Question: The Listview item style use custom layout XML file. When I long press on the listview item, the checkbox is VISIBLE and can respond to a click event.

This is part of my code:
'''
@Override
public View getView(int position, View convertView, ViewGroup parent) {
// TODO Auto-generated method stub
View view = null;
final ViewHolder holder;
if (null != convertView && convertView instanceof LinearLayout) {
view = convertView;
holder = (ViewHolder) view.getTag();
} else {
view = View.inflate(notifyFragment.getActivity(),R.layout.item_notify, null);
holder = new ViewHolder();
holder.title = (TextView) view.findViewById(R.id.notify_title);
holder.timestamp = (TextView) view.findViewById(R.id.notify_timestamp);
holder.content = (TextView) view.findViewById(R.id.notify_content);
holder.cbox = (CheckBox)view.findViewById(R.id.notify_cbox);
holder.markFlag = (ImageView)view.findViewById(R.id.notify_markflag);
view.setTag(holder);
}
Item_Notify inform_item = notify_list.get(position);
holder.title.setText(inform_item.get_title());
holder.timestamp.setText(inform_item.get_timestamp());
holder.content.setText(inform_item.get_content());
if (isShow) {
holder.cbox.setVisibility(View.VISIBLE);
Boolean flag = notifyFragment.recodeStatu.get(position);
if (flag == null) {
holder.cbox.setChecked(false);
} else {
holder.cbox.setChecked(flag);
}
} else {
holder.cbox.setVisibility(View.GONE);
}
return view;
}
static class ViewHolder {
TextView title;
TextView content;
TextView timestamp;
CheckBox cbox;
ImageView markFlag;
}
'''
This is :
'''
listView.setOnItemLongClickListener(new OnItemLongClickListener() {
public boolean onItemLongClick(AdapterView<?> parent, View view, int position, long id) {
listAdapter.isShow = true;
listAdapter.notifyDataSetChanged();
ll_notify_action.setVisibility(View.VISIBLE);
return true;
}
});
listView.setOnItemClickListener(new OnItemClickListener() {
@Override
public void onItemClick(AdapterView<?> parent, View view, int position, long id) {
if (listAdapter.isShow) {
CheckBox cb = (CheckBox) view.findViewById(R.id.notify_cbox);
boolean isCheck = !cb.isChecked();
if (isCheck) {
count++;
} else {
count--;
}
btn_del.setText("Delete(" + count + ")");
recodeStatu.put(position, isCheck);
cb.setChecked(isCheck);
} else {
Toast.makeText(getActivity(), "click " + position, Toast.LENGTH_SHORT).show();
}
}
});
'''
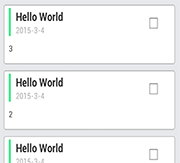
Answer: If i understood right, i think that you forgot to insert in the parent layout of the checkbox of 'List Adapter':
'''
android:descendantFocusability="blocksDescendants">
'''
Something like this (this is a random example so you have to follow your layout, i created this only to make you able to understand where you have to put that information):
'''
<RelativeLayout xmlns:android="http://schemas.android.com/apk/res/android"
android:layout_width="match_parent"
android:layout_height="match_parent"
android:descendantFocusability="blocksDescendants">
<CheckBox
android:layout_width="wrap_content"
android:layout_height="wrap_content"/>
</RelativeLayout>
'''